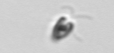
Label: Pyramimonas